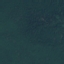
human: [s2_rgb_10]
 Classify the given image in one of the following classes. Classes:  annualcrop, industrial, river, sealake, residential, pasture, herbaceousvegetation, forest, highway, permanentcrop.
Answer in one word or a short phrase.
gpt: Forest